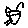
Label: cat